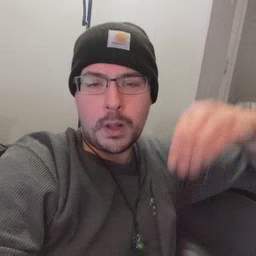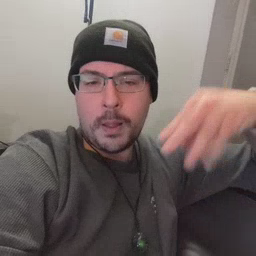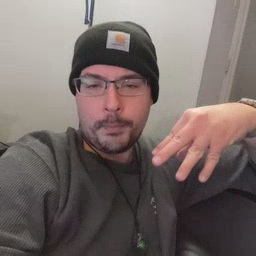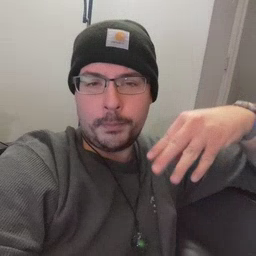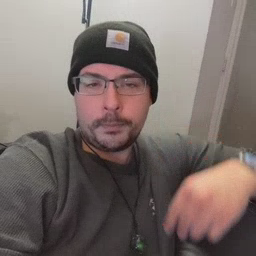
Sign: lamp